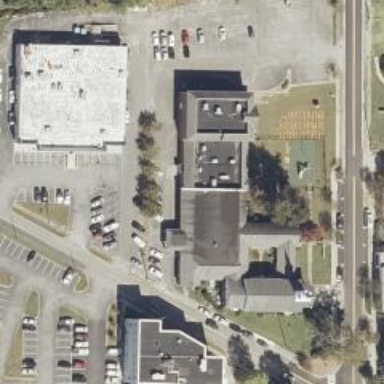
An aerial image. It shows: Building serving as place of worship.